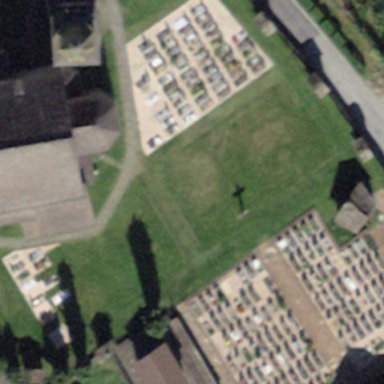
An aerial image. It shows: Graveyard.